Field crop: tomato
Growth stage: 2
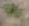
Species: solanum